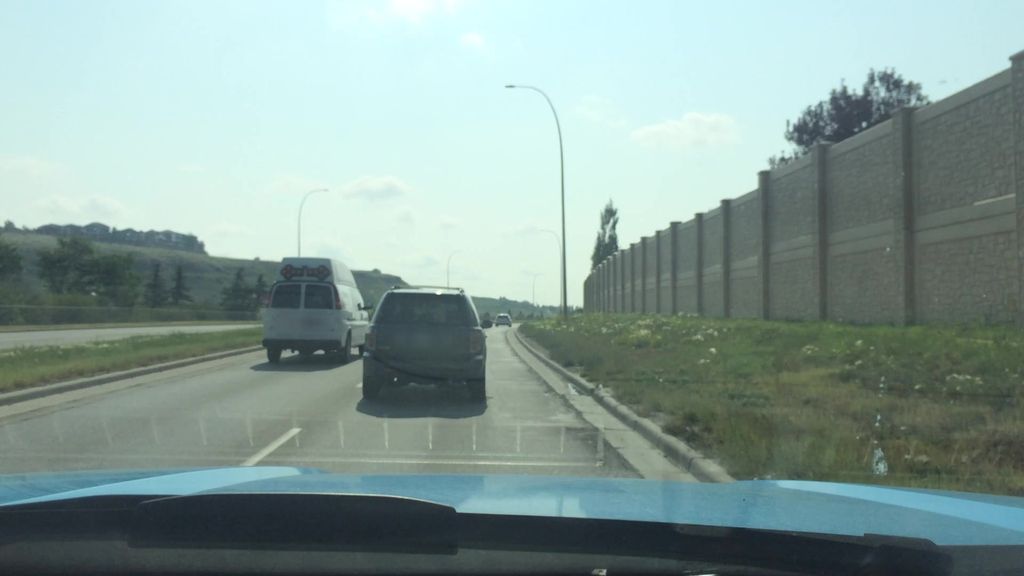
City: calgary